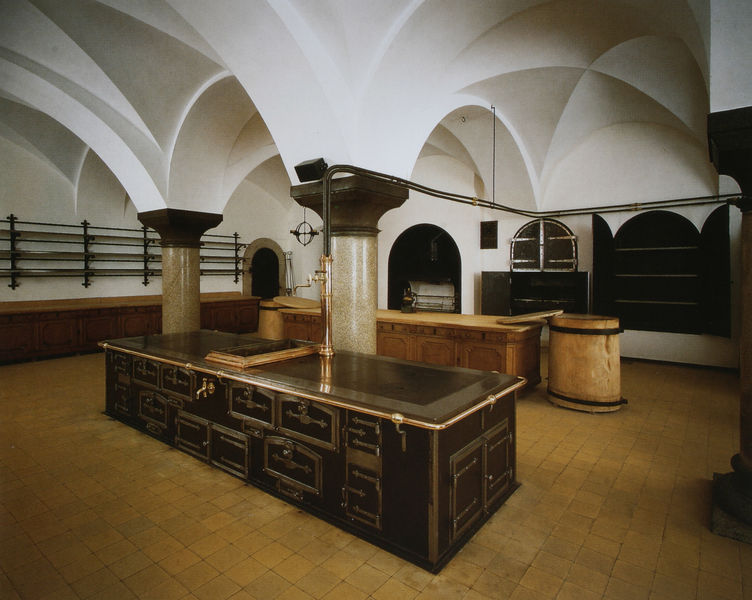
Titel: Schloss Neuschwanstein, Küche
Künstler: Georg Dollmann
Standort: Schwangau
Institution: Schloss Neuschwanstein
Schlagwörter: feuer, weiß, braun, holz, marmor, raum, schwarz, säule, säulen, tisch, tische, tür, zimmer, haus, schloss, beige, fächer, regal, wand, stein, bild, innenraum, kirche, boden, gold, decke, ofen, schrank, bogen, türen, leer, saal, verzierung, metall, platte, tor, foto, fotografie, photographie, bögen, wände, eisen, keller, truhe, deckel, messing, gewölbe, theke, burg, kabel, kran, gross, kupfer, fliesen, kiste, fass, kacheln, kapitelle, photo, wasserhahn, schubladen, küche, kreuzrippengewölbe, sarg, stäbe, farbfoto, kreuzgewölbe, kreuzgratgewölbe, grab, kapelle, regale, museum, fässer, hahn, zapfhahn, bottich, ausstellungsstück, reliquie, aufnahme, chemie, rohr, herd, hoolz, leitungen, torbögen, schränke, gas, labor, gurte, rohre, buffet, handlauf, backofen, brauerei, klappen, apotheke, schübe, gewälbe, schlossküche, kranen, zapfsäule, destille, küche im schloß, erisen